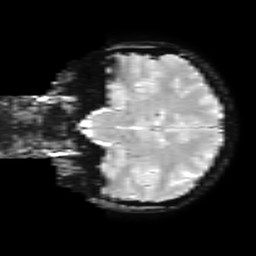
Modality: T2starw
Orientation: coronal
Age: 23
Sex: female
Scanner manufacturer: ge
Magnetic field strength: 3 T
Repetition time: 0.65 s
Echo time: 0.02 s